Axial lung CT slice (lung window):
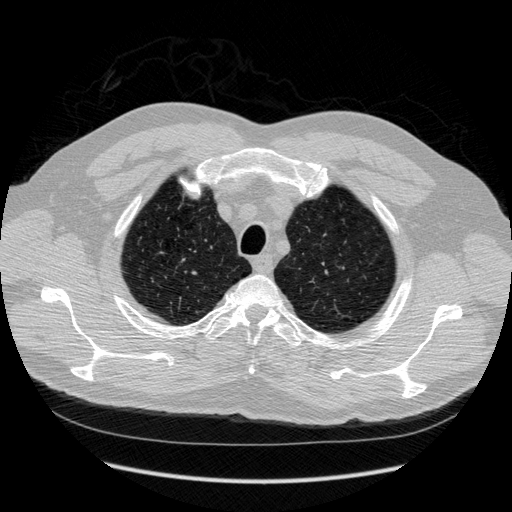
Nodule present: no